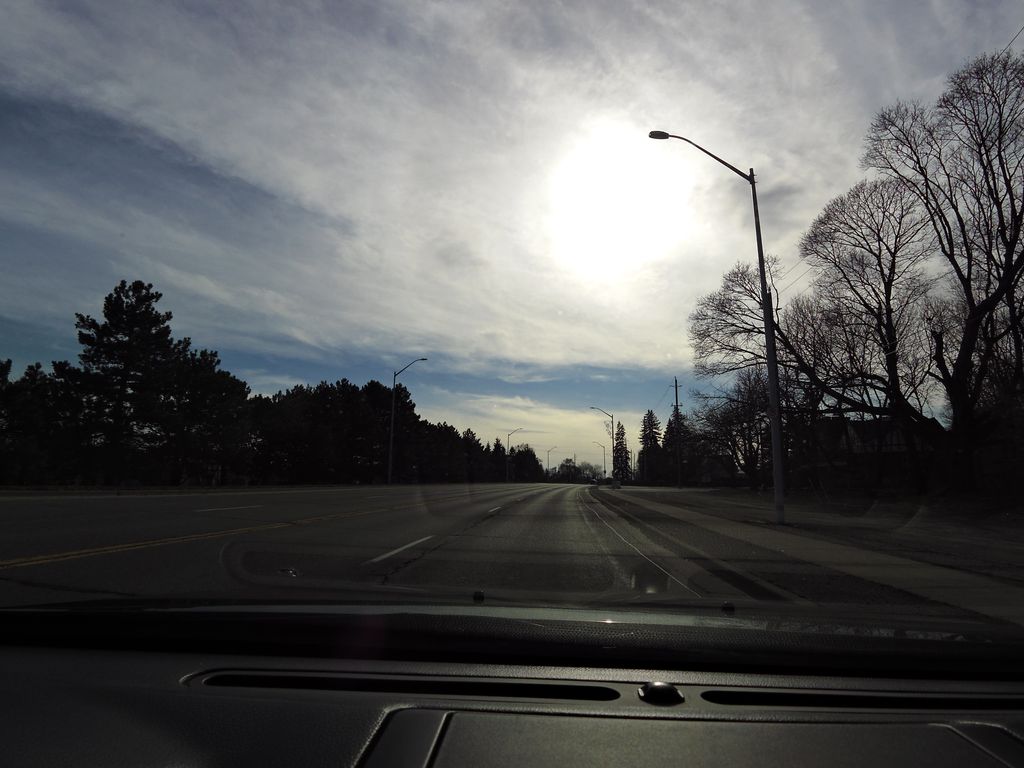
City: hamilton